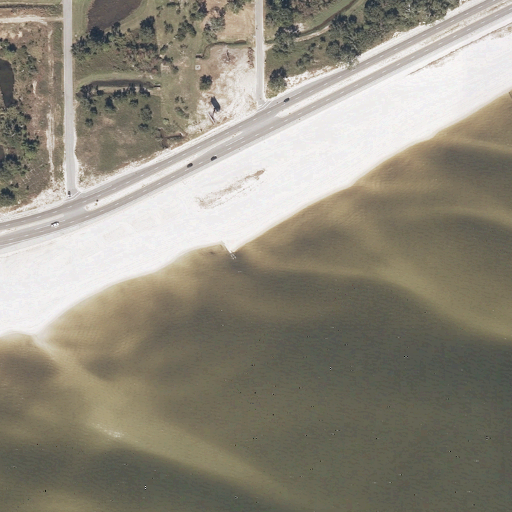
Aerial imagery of cape in Mississippi named Pitcher Point containing open water, barren land, medium intensity development, low intensity development, evergreen forest, and high intensity development